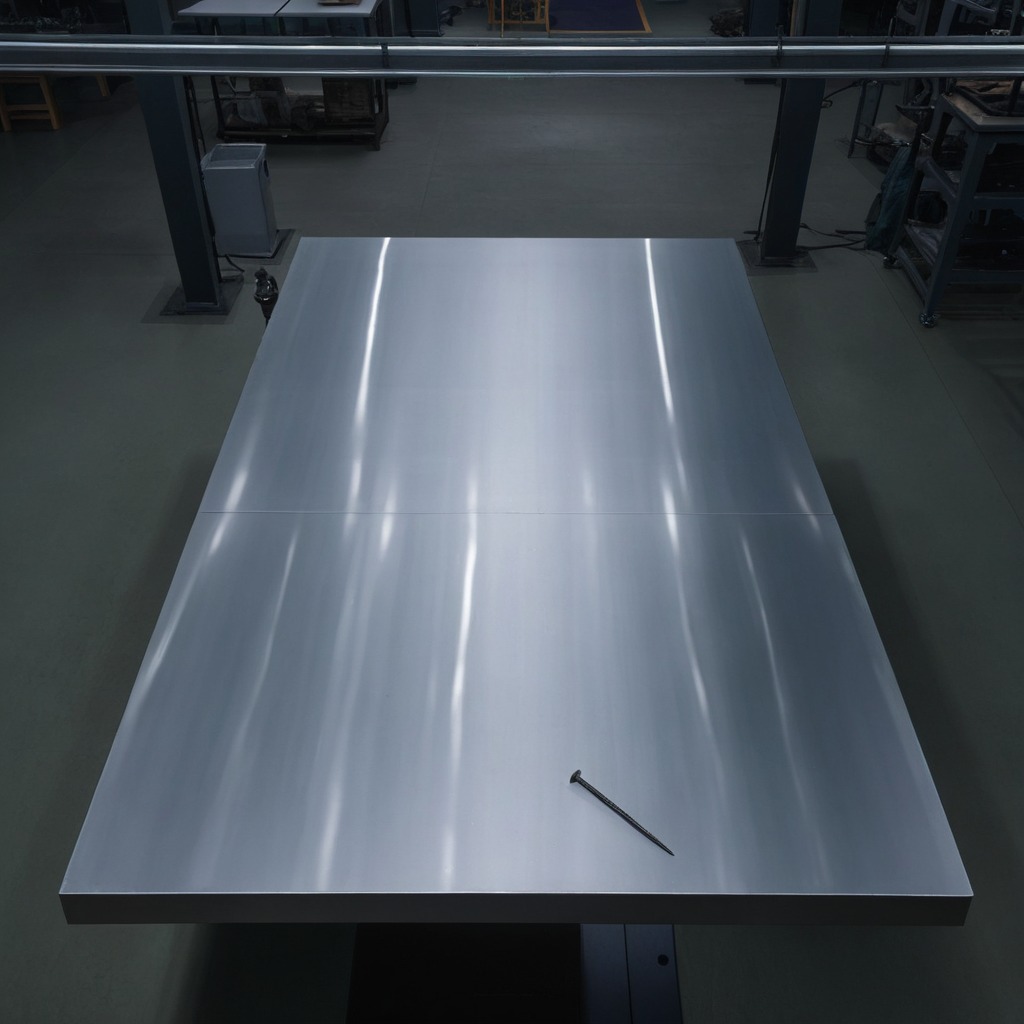
An iron nail is lying on a clean empty table in a basement in the evening soft directional lighting on the tabletop realistic grain studio-quality clarity centered framing